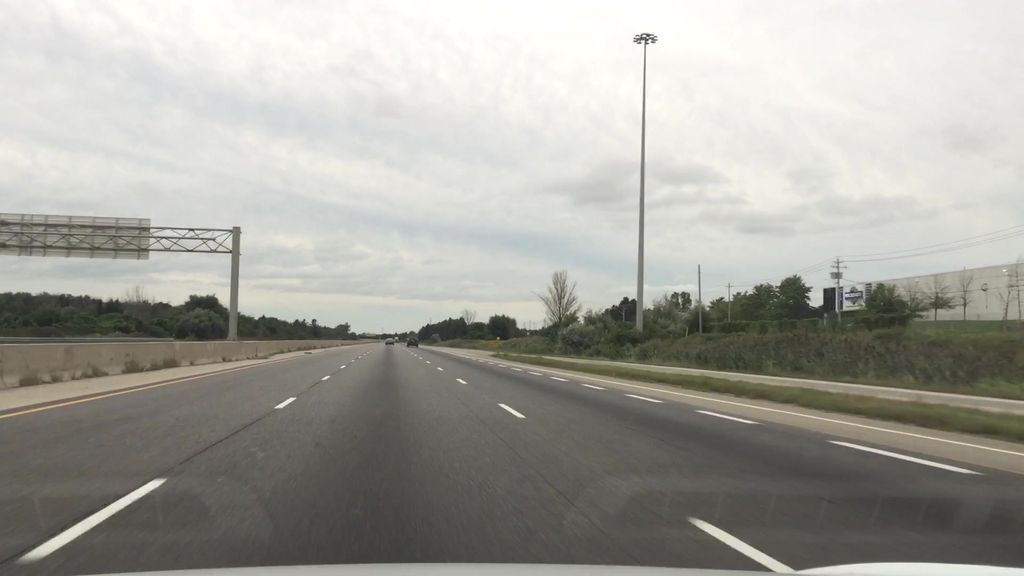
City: kitchener-waterloo